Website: home-depot
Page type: payment
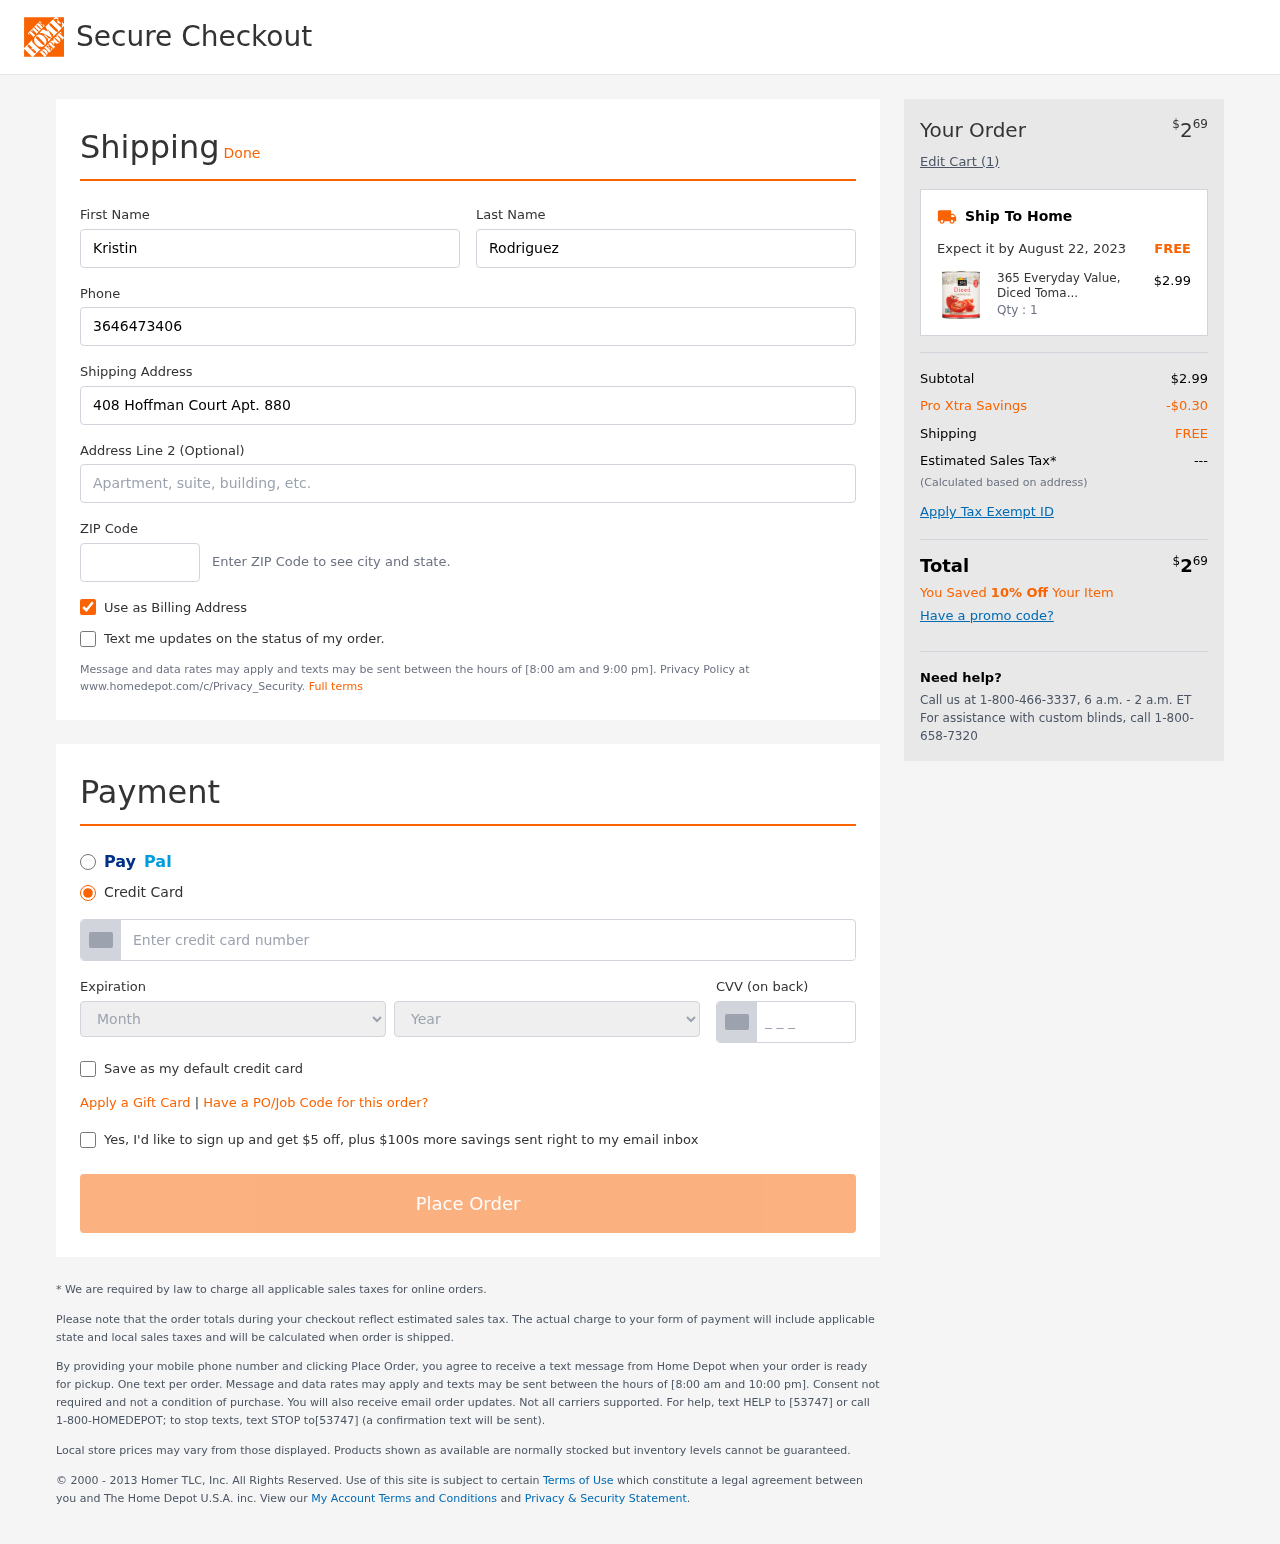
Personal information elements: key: PII_CARD_CVV
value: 792
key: PII_CARD_EXPIRY_MONTH
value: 03
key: PII_CARD_EXPIRY_YEAR
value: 26
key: PII_CARD_NUMBER
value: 4392 0624 4446 5312
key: PII_FIRSTNAME
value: Kristin
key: PII_LASTNAME
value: Rodriguez
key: PII_PHONE
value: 3646473406
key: PII_POSTCODE
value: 83231
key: PII_STREET
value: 408 Hoffman Court Apt. 880
Product elements: key: PRODUCT1_NAME
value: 365 Everyday Value, Diced Tomatoes, 28 oz
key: PRODUCT1_PRICE
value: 2.99
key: PRODUCT1_QUANTITY
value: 1
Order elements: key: ORDER_TOTAL
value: $269
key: ORDER_NUM_ITEMS
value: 1
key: ORDER_DELIVERY_DATE
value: August 22, 2023
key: ORDER_SUBTOTAL
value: $2.99
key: ORDER_DISCOUNT
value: -$0.30
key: ORDER_SHIPPING_COST
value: FREE